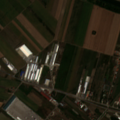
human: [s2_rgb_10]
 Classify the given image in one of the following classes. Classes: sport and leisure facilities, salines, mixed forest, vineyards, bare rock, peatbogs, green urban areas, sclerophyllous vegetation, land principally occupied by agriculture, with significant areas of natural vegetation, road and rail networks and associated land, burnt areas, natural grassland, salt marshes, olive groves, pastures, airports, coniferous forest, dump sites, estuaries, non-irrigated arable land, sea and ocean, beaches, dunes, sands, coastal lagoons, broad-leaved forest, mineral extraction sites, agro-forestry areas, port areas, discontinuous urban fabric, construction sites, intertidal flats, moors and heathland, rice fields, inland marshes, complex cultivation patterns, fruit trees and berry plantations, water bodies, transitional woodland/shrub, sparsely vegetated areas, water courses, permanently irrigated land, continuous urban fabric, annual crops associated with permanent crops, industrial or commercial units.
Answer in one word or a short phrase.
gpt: discontinuous urban fabric, non-irrigated arable land, water courses